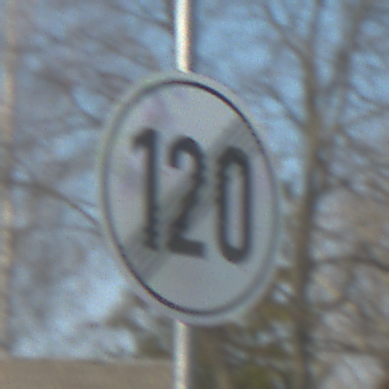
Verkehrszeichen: EndeGeschwindigkeit120
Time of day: MorningAfternoon
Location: Outdoor (Suburban)
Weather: PartlyCloudy
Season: NotSpecified
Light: Natural